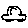
Label: car